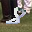
Label: 8